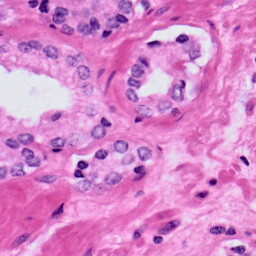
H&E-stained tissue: Prostate